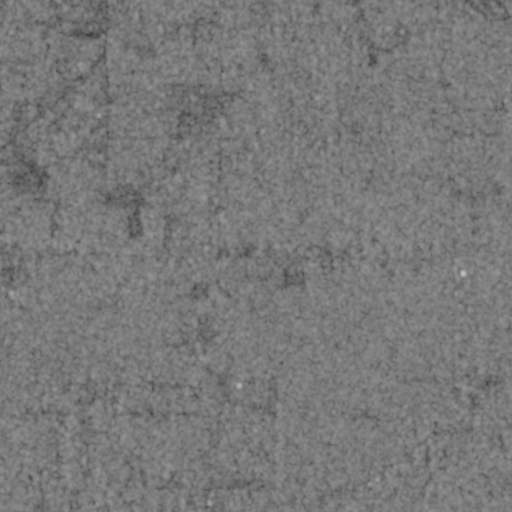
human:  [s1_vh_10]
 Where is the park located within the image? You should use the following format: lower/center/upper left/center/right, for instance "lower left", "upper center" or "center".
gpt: The park is located in the upper right of the image.
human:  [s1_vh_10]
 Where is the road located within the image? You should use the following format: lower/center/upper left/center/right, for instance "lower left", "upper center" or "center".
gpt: There is no road in the image.

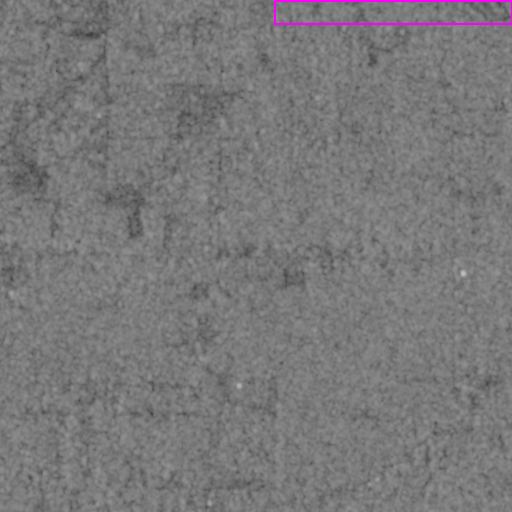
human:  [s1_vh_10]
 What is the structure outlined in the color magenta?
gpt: The structure outlined in magenta is a park.
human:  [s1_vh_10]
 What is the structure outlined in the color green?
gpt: There is no green outline.